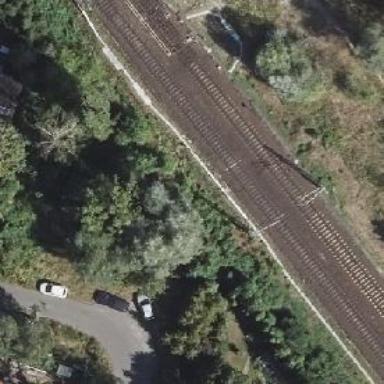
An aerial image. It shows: Railway signal.